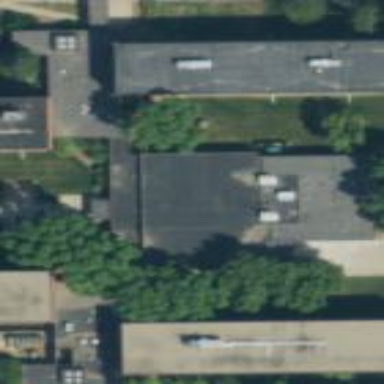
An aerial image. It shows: Dormitory building.